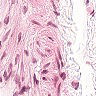
Metastatic tissue present: no